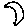
Label: moon